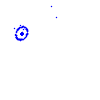
Particle: proton